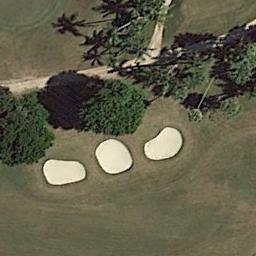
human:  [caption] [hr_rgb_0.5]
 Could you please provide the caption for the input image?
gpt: Many trees are near the golf course .

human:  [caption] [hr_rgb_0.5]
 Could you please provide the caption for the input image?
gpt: There are a few bunkers and a few paths on the large green lawn on the golf course and many trees .

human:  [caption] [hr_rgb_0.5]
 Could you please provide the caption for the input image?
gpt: The golf course has a fairway, Some barrier trees and three sandpits and a road goes through the golf course .

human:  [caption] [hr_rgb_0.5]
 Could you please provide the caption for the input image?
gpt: There are two parallel paths from top left to bottom right .

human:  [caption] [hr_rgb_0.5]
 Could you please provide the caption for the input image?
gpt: There are three bunkers with several trees beside on the golf course .